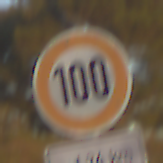
Verkehrszeichen: Geschwindigkeit100
Zusatzzeichen unten: LaengeEinerStrecke6
Umgebung: Outdoor, RoadRail
Tageszeit: SunriseSunset
Wetter: PartlyCloudy
Licht: Natural
Jahreszeit: NotSpecified
Kontrast: HighContrast